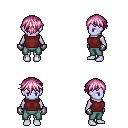
a pixel art fantasy rpg character, female body template, dark elf, purple skin, maroon sleeveless shirt, teal pants, pink short bangs hairstyle, metal gloves, four views (front, back, left, right), 2x2 character sprite sheet, small pixel art, hard edges, no anti-aliasing